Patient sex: M
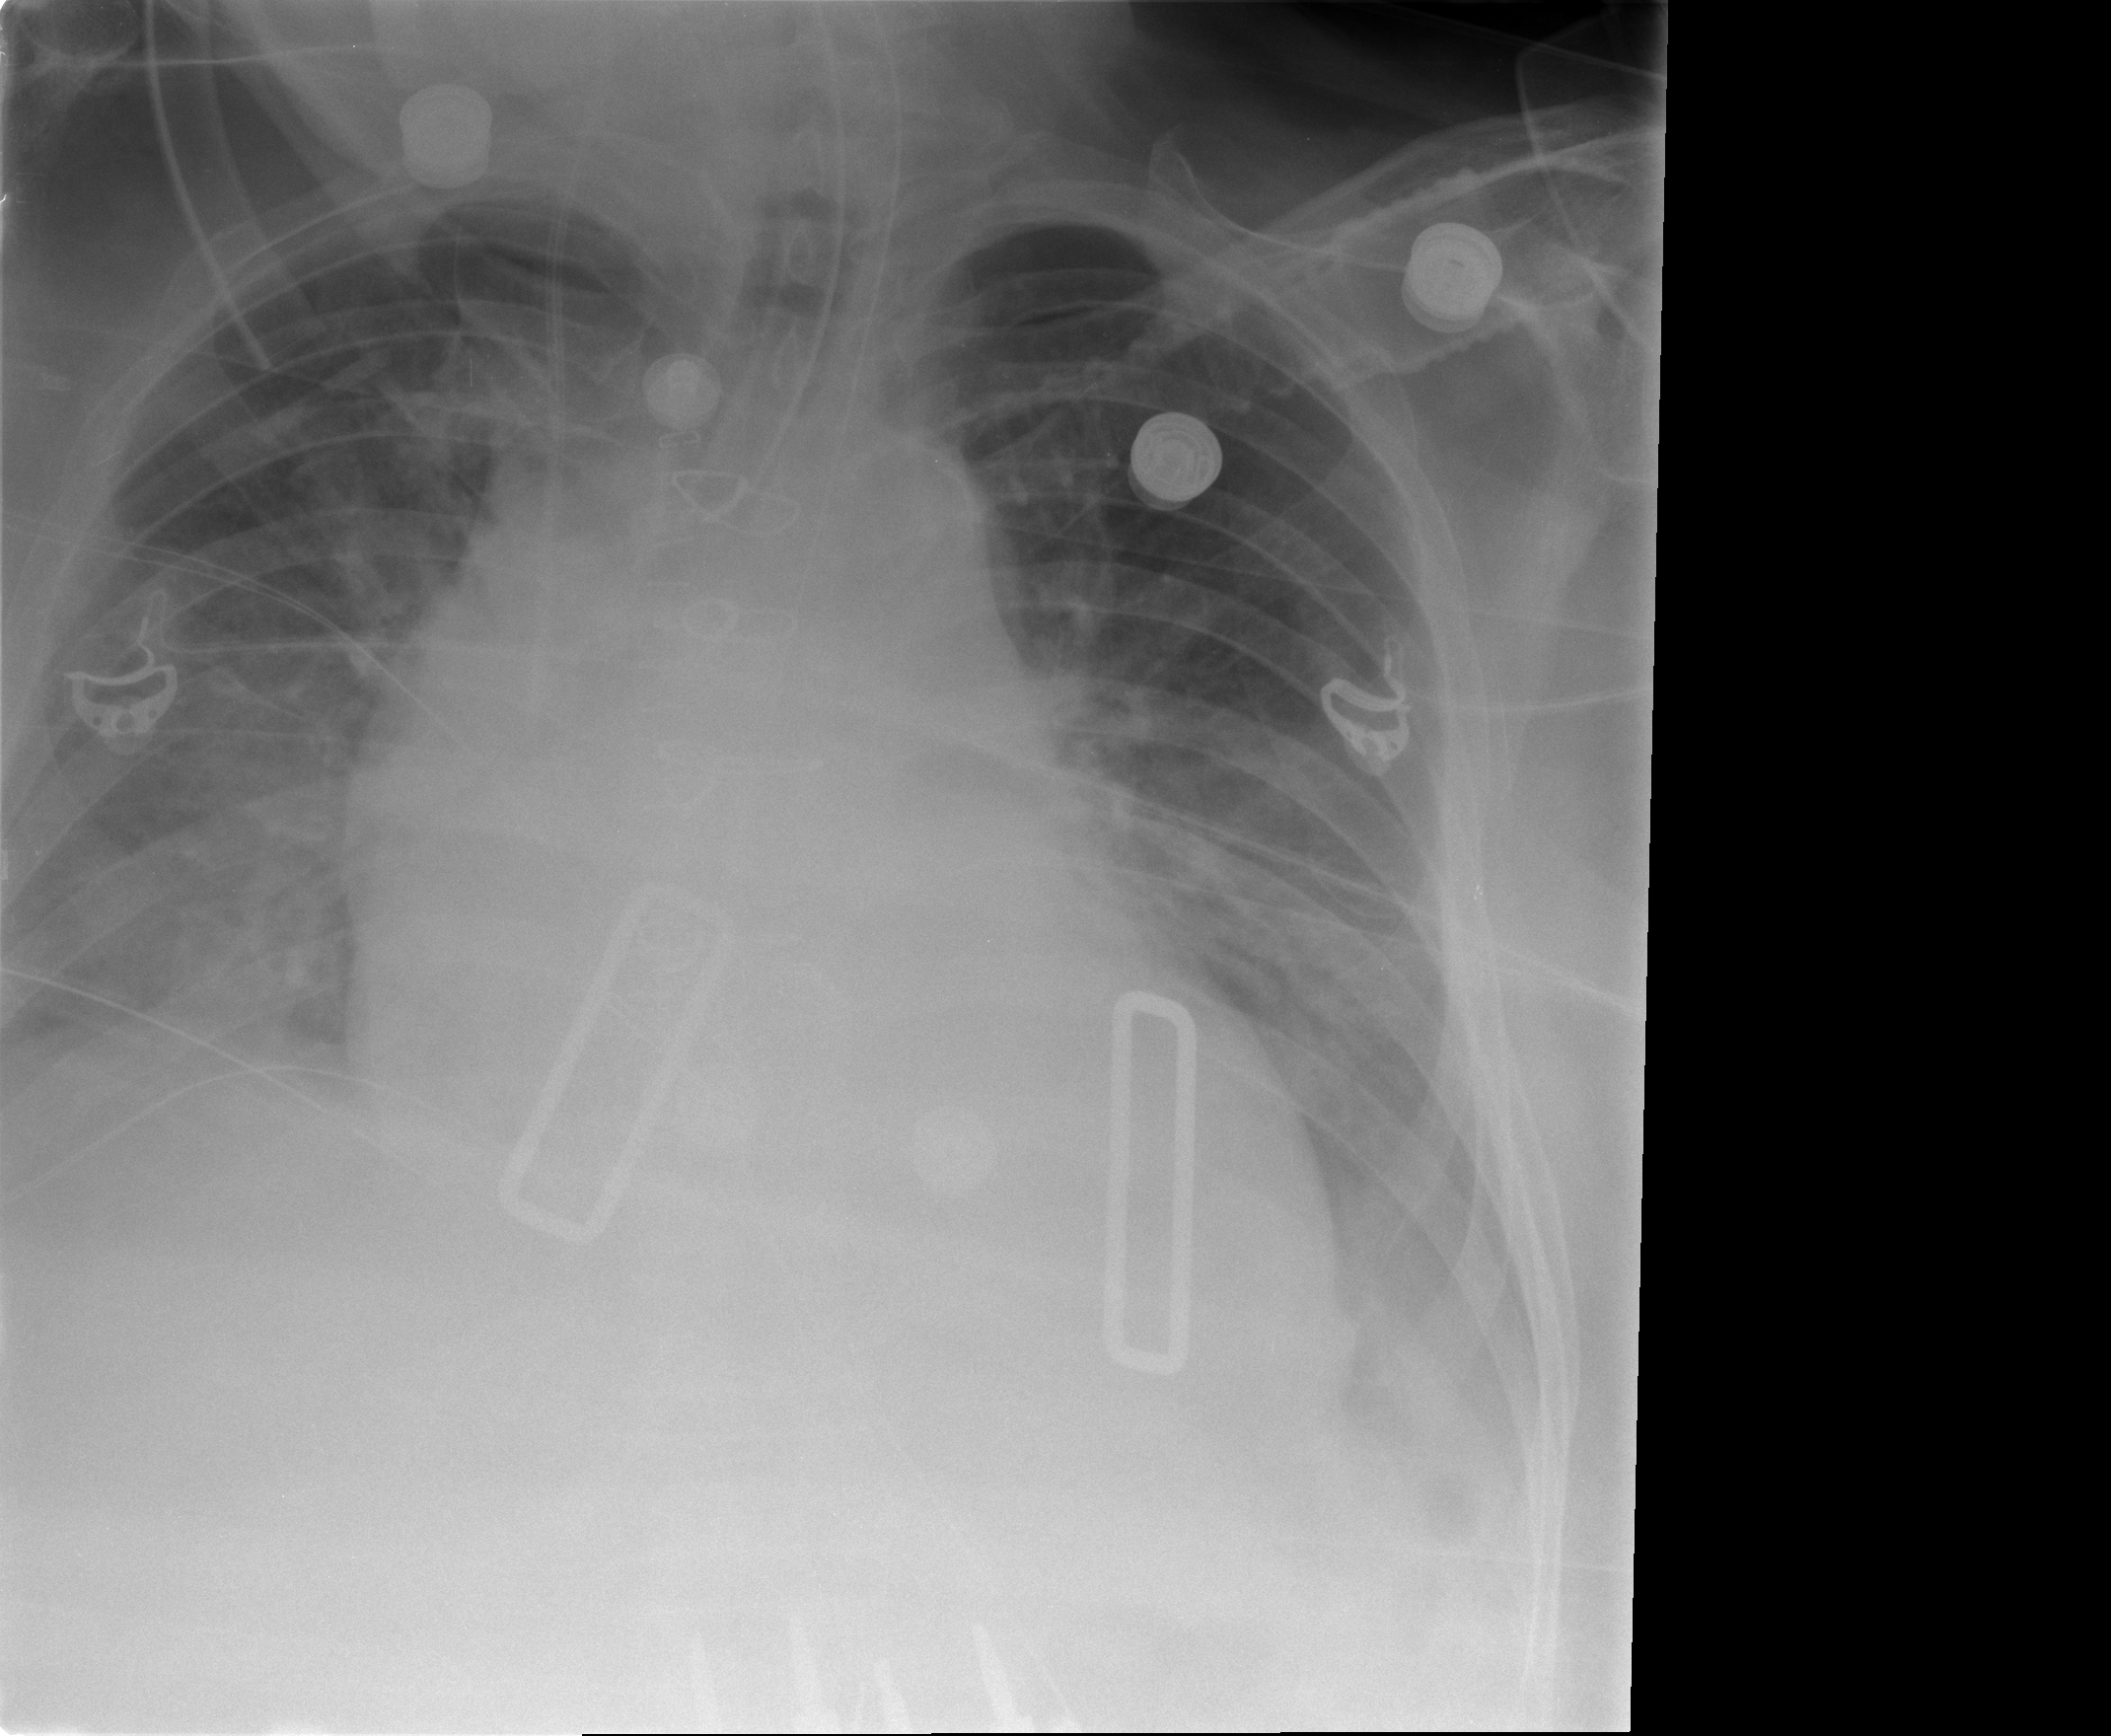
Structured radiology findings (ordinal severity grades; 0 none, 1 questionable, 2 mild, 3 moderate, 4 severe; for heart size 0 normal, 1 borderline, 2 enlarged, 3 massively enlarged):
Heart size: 3
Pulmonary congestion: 3
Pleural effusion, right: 3
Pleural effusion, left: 2
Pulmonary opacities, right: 2
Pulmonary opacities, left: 2
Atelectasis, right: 2
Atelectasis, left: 2